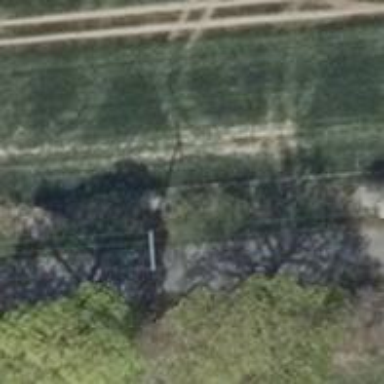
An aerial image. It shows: Power pole.